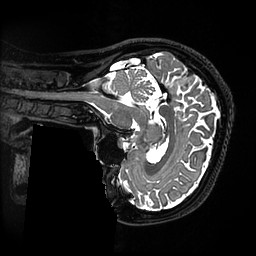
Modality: T2w
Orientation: sagittal
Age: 28
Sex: female
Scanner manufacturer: ge
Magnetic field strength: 3 T
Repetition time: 3.202 s
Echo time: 0.06575 s